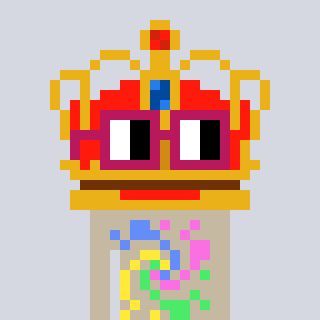
a pixel art character with square dark red glasses, a crown-shaped head and a bege-colored body on a cool background